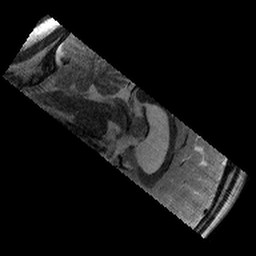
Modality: T2w
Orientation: sagittal
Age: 13
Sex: male
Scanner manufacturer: siemens
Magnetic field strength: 3 T
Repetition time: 8.46 s
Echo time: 0.067 s